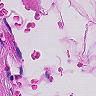
Metastatic tissue present: no